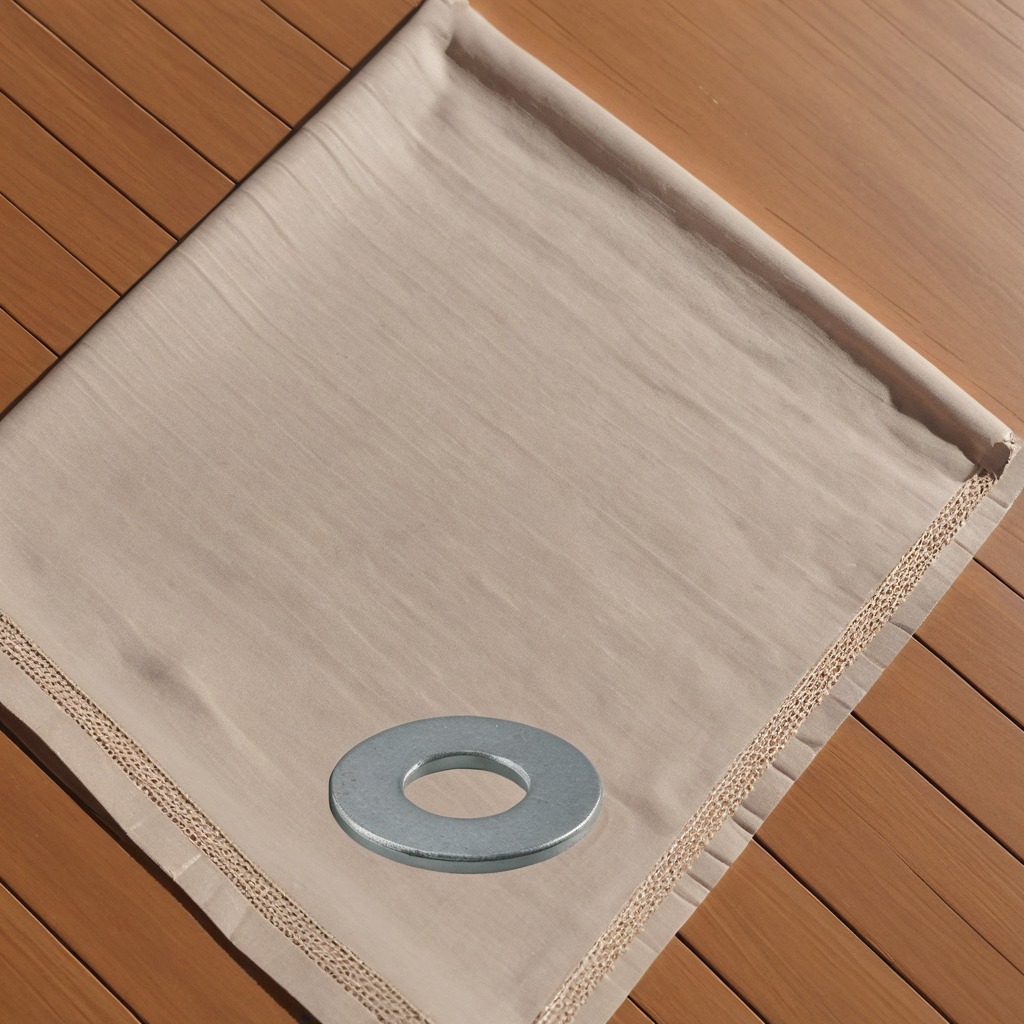
A flat metal washer is lying on the wooden table.